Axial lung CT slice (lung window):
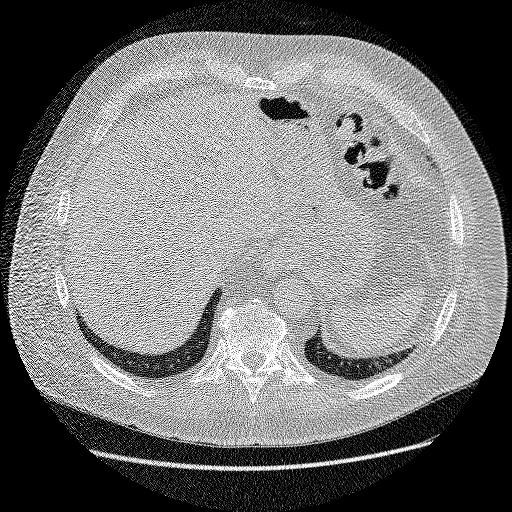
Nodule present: no